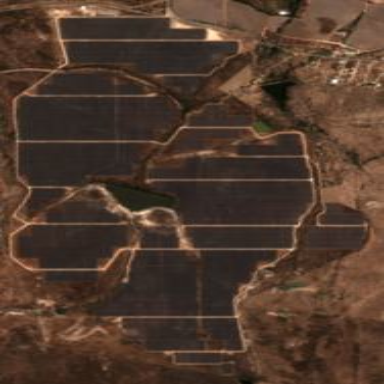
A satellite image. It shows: Solar power plant using photovoltaic technology.